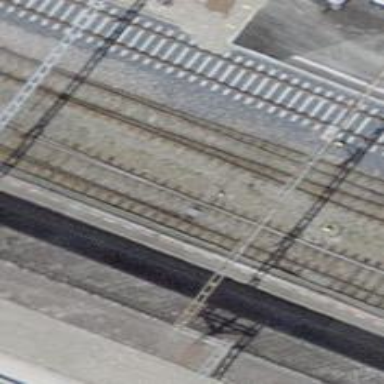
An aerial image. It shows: Railway track with contact_line electrification. The voltage is either 3000 or 15000.